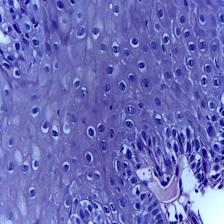
Diagnosis: Normal